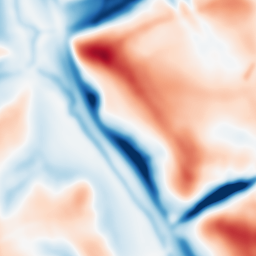
Category: multiscale
Decomposition family: dog
Decomposition parameters: sigma_low: 3
sigma_high: 20
Upsampling method: quintic
Upsampling parameters: scale: 2
Upsampling scale: 2